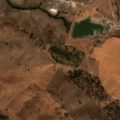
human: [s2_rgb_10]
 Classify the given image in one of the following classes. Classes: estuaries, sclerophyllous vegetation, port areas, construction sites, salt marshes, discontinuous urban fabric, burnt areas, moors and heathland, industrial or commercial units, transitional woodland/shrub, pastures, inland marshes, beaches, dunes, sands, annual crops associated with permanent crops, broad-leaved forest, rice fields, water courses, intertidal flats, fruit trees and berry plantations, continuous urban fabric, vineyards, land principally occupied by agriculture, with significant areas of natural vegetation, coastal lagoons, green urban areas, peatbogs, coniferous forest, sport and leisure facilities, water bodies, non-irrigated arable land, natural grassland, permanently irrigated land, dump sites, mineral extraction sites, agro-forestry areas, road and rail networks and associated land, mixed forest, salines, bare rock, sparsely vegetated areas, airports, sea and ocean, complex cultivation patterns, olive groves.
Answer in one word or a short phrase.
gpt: non-irrigated arable land, permanently irrigated land, olive groves, agro-forestry areas, broad-leaved forest, transitional woodland/shrub